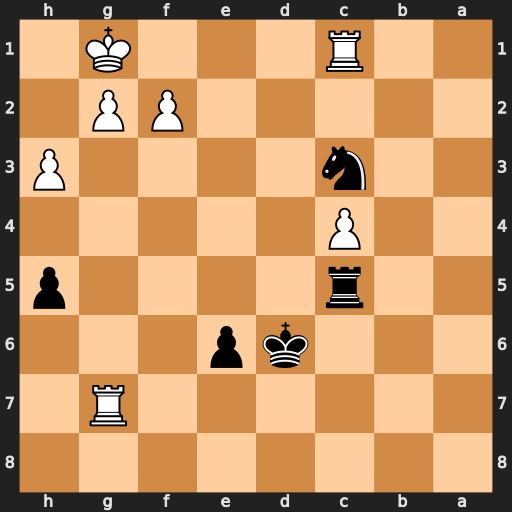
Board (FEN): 8/6R1/3kp3/2r4p/2P5/2n4P/5PP1/2R3K1
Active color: b
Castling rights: -
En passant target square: -
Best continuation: Ne2+ Kf1 Nxc1